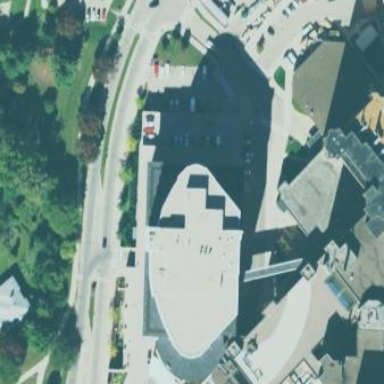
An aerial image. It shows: Hospital building providing healthcare services.